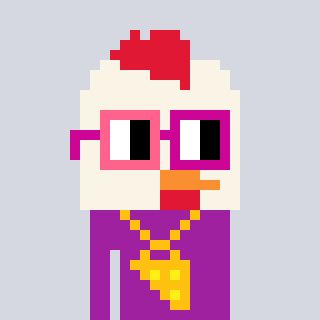
a pixel art character with square pink and red glasses, a chicken-shaped head and a magenta-colored body on a cool background